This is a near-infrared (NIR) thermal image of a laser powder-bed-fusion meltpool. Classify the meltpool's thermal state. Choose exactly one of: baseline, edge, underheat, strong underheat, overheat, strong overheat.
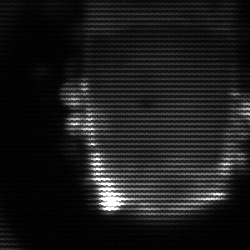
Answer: baseline